Question: To give you some background information (If this doesen't interest you at all you may skip the whole next paragraph):
I am working on my thesis on building a 2D-FEM solver for the poisson equation from "scratch". The basic idea is to divide an area into triangles (the "Finite Elements") and to rewrite the PDE to some kind of integral equation, which basically reduces the problem to some numerical integration over these triangles and consequently a (huge) system of linear equations (Ax=b).
For the coding I am using python/numpy/matplotlib. I tried to obtain a triangulation by using 'matplotlib.tri'. This works fine but here comes the problem:
To plot the solution I need to evaluate some functions (lets call them phi) on each each triangle. Therefore I thought about using 'matplitlib.tri.UniformTriRefiner.refine_triangulation' to divide the each triangle into several subtriangles. Now I would like to call phi on every node of each subtriangle, but I need to know the original triangle I am currently working on (to determine the right phi). 'refine_triangulation' has, according to the documentation[1], one optional return value 'found_index', which should contain the points of the original triangle (before subdividing).
Unfortunately if you search this array for all subnodes given some index you only get some of the subnodes contained by the original triangle because most nodes belong to several triangles and they are only added to one of these.
The picture shows the original triangulation (black) and the subtriangles (red). The black dots show all nodes returned for triangle '113', in this case 3 out of 6 are missing (I added the code at the end).

Does anyone know a way to obtain the nodes of each subtriangle for a given triangle or a better approach to plot this?
Thanks! :)
---
<URL>
Code dump:
'''
#!/usr/local/bin/python3
import numpy as np
import matplotlib.pyplot as plt
import matplotlib.tri as mtri
x =np.array([-1.1288,-0.27786,0.80753,1.0593,-0.1563,-0.62518,-0.95861,-0.78842,-0.61823,-0.44805,-0.096961,0.083936,0.26483,0.44573,0.62663,0.85789,0.90825,0.95861,1.009,0.85673,0.65412,0.45152,0.24891,0.04631,-0.27352,-0.39074,-0.50796,-0.79305,-0.96093,0.093606,-0.70378,0.72463,-0.27503,0.64406,-0.30976,0.40348,0.28319,-0.10986,-0.073193,0.87604,-0.88885,0.19124,-0.<PHONE>,-0.51538,-0.3409,0.68238,0.43689,-0.6176,0.54328,-0.079635,0.31319,0.73076,-0.79277,0.87668,-0.20567,-0.21595,0.11589,0.26013,0.32212,0.54986,0.45791,0.12746,-0.44664,-0.28559,0.11883,0.061646,-0.50891,-0.48716,-0.62684,0.57669,0.74722,0.81603,0.37258,0.22964,-0.41324,-0.1382,-0.37681,-0.035599,0.037716,-0.068816,-0.22796,-0.060578,-0.43952,-0.20434])
y =np.array([0.11288,0.68162,0.23444,-0.60781,-0.75543,-0.29088,0.22663,0.34038,0.45412,0.56787,0.60709,0.53256,0.45803,0.3835,0.30897,0.065991,-0.10246,-0.27091,-0.43936,-0.63242,-0.65702,-0.68162,-0.70622,-0.73082,-0.63929,-0.52315,-0.40702,-0.1563,-0.021708,-0.11758,0.14118,-0.37025,0.45932,0.091961,0.11512,-0.16654,0.13428,-0.36803,0.3966,-0.48949,0.13423,-0.40068,0.1352,0.31481,-0.20473,-0.21478,0.01804,-0.055294,-0.48544,-0.56999,0.29215,-0.52686,<PHONE>,-0.36062,0.26627,-0.065918,0.28055,-0.050238,-0.53119,-0.28196,0.20482,-0.56317,0.41544,-0.35988,0.061395,-0.29014,0.14657,-0.18565,0.27854,-0.10593,-0.083011,-0.23355,-0.34932,-0.22943,-0.043161,0.11161,0.2849,-0.010632,-0.43886,-0.18259,-0.49244,0.23716,-0.32913,-0.23735])
t1 =np.array([7,28,8,9,11,10,2,12,14,16,15,3,17,18,20,19,4,21,22,34,25,23,5,26,13,29,31,33,47,41,44,40,24,68,48,27,58,8,66,50,49,11,54,60,55,39,55,49,46,1,48,40,64,58,51,57,56,56,64,16,47,57,47,67,6,60,73,66,59,12,51,20,32,31,28,32,71,65,63,76,68,76,37,78,36,59,22,32,66,37,14,62,23,9,35,80,50,37,30,36,38,64,31,67,45,67,31,34,36,70,34,32,17,42,49,30,42,35,48,39,35,33,44,30,43,50,42,38,30,25,38,43,55,26,45,45,38])
t2 =np.array([1,6,7,8,2,9,10,11,13,3,14,15,16,17,4,18,19,20,21,15,5,22,24,25,12,28,8,10,34,29,9,19,23,6,6,26,30,31,30,24,32,33,18,36,35,33,33,21,32,29,31,32,38,37,13,39,35,45,26,34,37,43,36,35,27,46,36,38,42,39,37,40,49,41,48,40,46,43,44,56,45,43,51,56,47,49,49,46,42,47,51,42,59,44,55,56,38,57,58,58,50,45,48,48,56,44,67,47,60,46,70,54,71,59,60,66,73,67,68,55,56,63,67,65,76,62,66,66,78,50,64,57,76,64,68,64,80])
t3 =np.array([41,48,41,69,33,63,33,39,51,34,61,34,71,72,40,54,40,52,49,61,50,59,50,81,57,53,41,63,61,53,69,54,62,83,68,83,74,69,80,62,60,39,72,73,76,55,77,52,72,41,53,52,84,65,57,82,75,84,81,71,58,65,70,77,83,70,74,79,62,57,61,52,52,53,53,54,72,78,77,78,75,82,57,80,58,73,59,60,74,61,61,79,62,63,77,84,81,65,65,74,79,83,67,75,75,69,69,70,70,71,71,72,72,73,73,74,74,75,75,82,76,77,77,78,78,79,79,80,80,81,81,82,82,83,83,84,84])
tri = np.vstack((t1-1,t2-1,t3-1)).transpose()
my_tri = mtri.Triangulation(x,y, tri)
refiner = mtri.UniformTriRefiner(my_tri)
my_tri2, index = refiner.refine_triangulation(subdiv=1, return_tri_index=True)
#plot the original triangulation
for t in my_tri.triangles:
t_i = [t[0], t[1], t[2], t[0]]
plt.plot(x[t_i],y[t_i] ,'k',linewidth=1.5)
#plot the refined triangulation
for t in my_tri2.triangles:
t_i = [t[0], t[1], t[2], t[0]]
plt.plot(my_tri2.x[t_i],my_tri2.y[t_i] ,'r',linewidth=0.5)
#mark all points corresponding to index 113 in the original triangulation
for i in range(0,my_tri2.x.size):
if index[i] == 113:
plt.plot(my_tri2.x[i],my_tri2.y[i] ,'ok')
plt.show()
'''
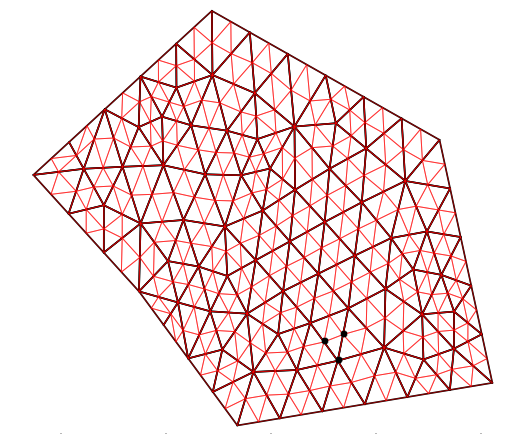
Answer: I assume your phi function is not guaranteed to be continuous between adjacent triangles, otherwise you could simply eveluate phi in the triangle returned by 'matplotlib.tri.UniformTriRefiner.refine_triangulation' (which is a valid containing triangle).
Then one easy solution is to delete the connectivity information refining the triangulation, which will duplicate nodes shared by 2 triangles - or more. (This will also allow you to contour-plot your discontinuous phi field over the triangulation, in case you need it.)

Here below your code modified with a 'delete_connectivity' function.
'''
import numpy as np
import matplotlib.pyplot as plt
import matplotlib.tri as mtri
def delete_connectivity(triangulation):
x, y = triangulation.x, triangulation.y
triangles = triangulation.triangles
(ntri, _) = triangles.shape
new_x = x[triangles].ravel()
new_y = y[triangles].ravel()
new_triangles = np.arange(ntri * 3, dtype=np.int32).reshape(ntri, 3)
return mtri.Triangulation(new_x, new_y, new_triangles)
x =np.array([-1.1288,-0.27786,0.80753,1.0593,-0.1563,-0.62518,-0.95861,-0.78842,-0.61823,-0.44805,-0.096961,0.083936,0.26483,0.44573,0.62663,0.85789,0.90825,0.95861,1.009,0.85673,0.65412,0.45152,0.24891,0.04631,-0.27352,-0.39074,-0.50796,-0.79305,-0.96093,0.093606,-0.70378,0.72463,-0.27503,0.64406,-0.30976,0.40348,0.28319,-0.10986,-0.073193,0.87604,-0.88885,0.19124,-0.<PHONE>,-0.51538,-0.3409,0.68238,0.43689,-0.6176,0.54328,-0.079635,0.31319,0.73076,-0.79277,0.87668,-0.20567,-0.21595,0.11589,0.26013,0.32212,0.54986,0.45791,0.12746,-0.44664,-0.28559,0.11883,0.061646,-0.50891,-0.48716,-0.62684,0.57669,0.74722,0.81603,0.37258,0.22964,-0.41324,-0.1382,-0.37681,-0.035599,0.037716,-0.068816,-0.22796,-0.060578,-0.43952,-0.20434])
y =np.array([0.11288,0.68162,0.23444,-0.60781,-0.75543,-0.29088,0.22663,0.34038,0.45412,0.56787,0.60709,0.53256,0.45803,0.3835,0.30897,0.065991,-0.10246,-0.27091,-0.43936,-0.63242,-0.65702,-0.68162,-0.70622,-0.73082,-0.63929,-0.52315,-0.40702,-0.1563,-0.021708,-0.11758,0.14118,-0.37025,0.45932,0.091961,0.11512,-0.16654,0.13428,-0.36803,0.3966,-0.48949,0.13423,-0.40068,0.1352,0.31481,-0.20473,-0.21478,0.01804,-0.055294,-0.48544,-0.56999,0.29215,-0.52686,<PHONE>,-0.36062,0.26627,-0.065918,0.28055,-0.050238,-0.53119,-0.28196,0.20482,-0.56317,0.41544,-0.35988,0.061395,-0.29014,0.14657,-0.18565,0.27854,-0.10593,-0.083011,-0.23355,-0.34932,-0.22943,-0.043161,0.11161,0.2849,-0.010632,-0.43886,-0.18259,-0.49244,0.23716,-0.32913,-0.23735])
t1 =np.array([7,28,8,9,11,10,2,12,14,16,15,3,17,18,20,19,4,21,22,34,25,23,5,26,13,29,31,33,47,41,44,40,24,68,48,27,58,8,66,50,49,11,54,60,55,39,55,49,46,1,48,40,64,58,51,57,56,56,64,16,47,57,47,67,6,60,73,66,59,12,51,20,32,31,28,32,71,65,63,76,68,76,37,78,36,59,22,32,66,37,14,62,23,9,35,80,50,37,30,36,38,64,31,67,45,67,31,34,36,70,34,32,17,42,49,30,42,35,48,39,35,33,44,30,43,50,42,38,30,25,38,43,55,26,45,45,38])
t2 =np.array([1,6,7,8,2,9,10,11,13,3,14,15,16,17,4,18,19,20,21,15,5,22,24,25,12,28,8,10,34,29,9,19,23,6,6,26,30,31,30,24,32,33,18,36,35,33,33,21,32,29,31,32,38,37,13,39,35,45,26,34,37,43,36,35,27,46,36,38,42,39,37,40,49,41,48,40,46,43,44,56,45,43,51,56,47,49,49,46,42,47,51,42,59,44,55,56,38,57,58,58,50,45,48,48,56,44,67,47,60,46,70,54,71,59,60,66,73,67,68,55,56,63,67,65,76,62,66,66,78,50,64,57,76,64,68,64,80])
t3 =np.array([41,48,41,69,33,63,33,39,51,34,61,34,71,72,40,54,40,52,49,61,50,59,50,81,57,53,41,63,61,53,69,54,62,83,68,83,74,69,80,62,60,39,72,73,76,55,77,52,72,41,53,52,84,65,57,82,75,84,81,71,58,65,70,77,83,70,74,79,62,57,61,52,52,53,53,54,72,78,77,78,75,82,57,80,58,73,59,60,74,61,61,79,62,63,77,84,81,65,65,74,79,83,67,75,75,69,69,70,70,71,71,72,72,73,73,74,74,75,75,82,76,77,77,78,78,79,79,80,80,81,81,82,82,83,83,84,84])
tri = np.vstack((t1-1,t2-1,t3-1)).transpose()
my_tri = mtri.Triangulation(x,y, tri)
my_tri = delete_connectivity(my_tri)
refiner = mtri.UniformTriRefiner(my_tri)
my_tri2, index = refiner.refine_triangulation(subdiv=1, return_tri_index=True)
#plot the original triangulation
plt.triplot(my_tri,color='red', linewidth=1.5)
#plot the refined triangulation
plt.triplot(my_tri2, color='red', linewidth=0.5)
#mark all points corresponding to index 113 in the original triangulation
for i in range(0, my_tri2.x.size):
if index[i] == 113:
plt.plot(my_tri2.x[i],my_tri2.y[i] ,'ok')
plt.show()
'''
PS:
Also note that, in case you need to adapt 'matplotlib.tri.UniformTriRefiner.refine_triangulation' to your particular case, it is pure python :
<URL>